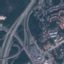
Land use / land cover class: Highway